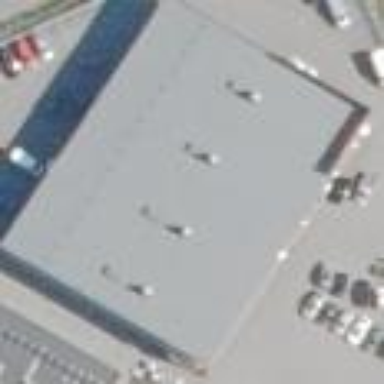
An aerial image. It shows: Retail building.